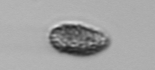
Label: Pseudochattonella_farcimen